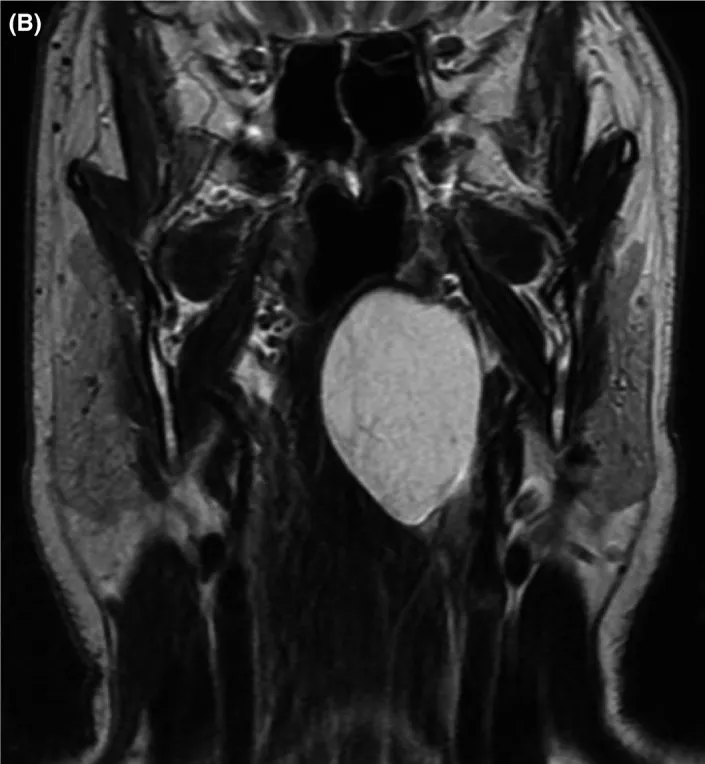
Coronal. MRI sections (T1-sequences) of the upper airways. The images show a homogenous parapharyngeal mass adjacent to the masticator space laterally, extending to the retropharyngeal and carotid space dorsally. The mass is narrowing the upper airways at the level of the oropharynx. There are no signs of malignancy.
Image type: radiology (mri)